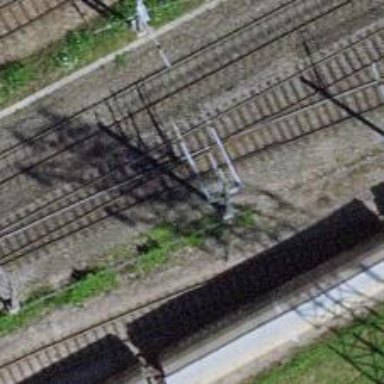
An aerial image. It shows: Single-track electrified rail service spur with contact line.